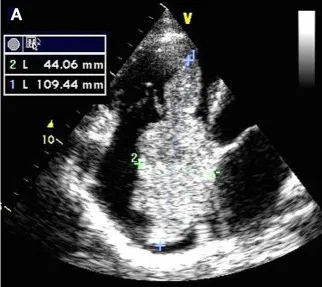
Transthoracic echocardiography preoperatively showing a giant biatrial mass with the size of 44.06 mm x 109.44 mm in the right atrium.
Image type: radiology (ultrasound)